Question: I have this code which adds textbox after every half an hour
this is the screenshot of that
The thing I have marked is the the 'yo' variable.
This is part of the code
'''
<script type="text/javascript">
$(document).ready(function(){
document.getElementById('time').value = yo;
var data=$('#data').val();
var counter = 1;
var d=new Date();
var i;
var newdate= new Array();
newdate=$('#newdate').val();
newdate= newdate.replace("[", "").replace("]", "");
var newdate1=newdate.split(",");
var a=newdate1[0];
var b=newdate1[1];
var c=newdate1[2];
var dateString=$('#strtime').val();
var dateString2=$('#endtime').val();
var dateString1=$('#date').val();
var d1 = new Date(dateString1+" "+dateString);
var d5= new Date(dateString1+" "+dateString2);
var yo=d1;
var d3=new Date(dateString1+" "+a);
var d4=new Date(dateString1+" "+b);
function msToTime(Milliseconds)
{
var d = new Date(Milliseconds);
return [d.getHours(), d.getMinutes(), d.getSeconds()].join(':');
}
setInterval(function() {
var xtime=null;
if(yo.getTime() <= d.getTime() && yo.getTime() <= d5.getTime()){
if( (d1.getTime() == d3.getTime()) || (d1.getTime() == d4.getTime())){
var freq=$('#freq').val();
freq=parseInt(freq);
var newTextBoxDiv = $(document.createElement('div')).attr("id", 'TextBoxDiv' + counter);
newTextBoxDiv.after().html('<div><label style="float:left;">'+yo+'</label></div><textarea name="textbox' + counter + '" id="textbox' + counter + '" ></textarea><input type="hidden" id="time" name="time" value='+yo+'/>');
newTextBoxDiv.appendTo("#TextBoxesGroup");
yo.setMinutes(yo.getMinutes() + freq);
}
counter++;
}
},1000);
});
</script>
'''
The yo value appears in the label as you can see in the screenshot.But when I type something in the textbox of 14:30 and send it to the database,for some reason only fri gets passed and I get a mysql error
'''
com.mysql.jdbc.MysqlDataTruncation: Data truncation: Incorrect datetime value: 'Fri' for column 'time' at row 1
'''
The column in mysql is datetime.
I also tried with time column. and the code I had used was the same except for this line
'''
newTextBoxDiv.after().html('<div><label style="float:left;">'+yo+'</label></div><textarea readonly="readonly" name="textbox' + counter + '" id="textbox' + counter + '" value="'+msToTime(yo.getTime())+'0" />');
'''
In the value of the hidden field I used to take the milliseconds and convert to only time and pass to the database.The time used to pass but not 14:30 but instead 11:30.The first time.
Please provide me suggestions on either of them.
'''
<%
java.util.Date now = new java.util.Date();
String DATE_FORMAT = "yyyy-MM-dd hh:mm:ss";
SimpleDateFormat sdf = new SimpleDateFormat(DATE_FORMAT);
String date = sdf.format(now) ;
String time=request.getParameter("time");
String data0=request.getParameter("textbox1");
String data1=request.getParameter("textbox2");
String data2=request.getParameter("textbox3");
String data3=request.getParameter("textbox4");
String data4=request.getParameter("textbox5");
String data5=request.getParameter("textbox6");
String data6=request.getParameter("textbox7");
String data7=request.getParameter("textbox8");
String data8=request.getParameter("textbox9");
String data9=request.getParameter("textbox10");
String data10=request.getParameter("textbox11");
String data11=request.getParameter("textbox12");
String data12=request.getParameter("textbox13");
String data13=request.getParameter("textbox14");
String user = session.getAttribute("par1").toString();
Connection con=null;
String message="";
try{
Class.forName("com.mysql.jdbc.Driver");
con = DriverManager.getConnection("jdbc:mysql://localhost:3306/gla", "root", "root");
Statement st=con.createStatement();
String sql = "INSERT INTO user_data (date,user,data0,data1,data2,data3,data4,data5,data6,data7,data8,data9,data10,data11,data12,data13,time) values (?,?,?,?,?,?,?,?,?,?,?,?,?,?,?,?,?)";
PreparedStatement statement = con.prepareStatement(sql);
statement.setString(1, date);
statement.setString(2, user);
statement.setString(3, data0);
statement.setString(4, data1);
statement.setString(5, data2);
statement.setString(6, data3);
statement.setString(7, data4);
statement.setString(8, data5);
statement.setString(9, data6);
statement.setString(10, data7);
statement.setString(11, data8);
statement.setString(12, data9);
statement.setString(13, data10);
statement.setString(14, data11);
statement.setString(15, data12);
statement.setString(16, data13);
statement.setString(17, time);
int row = statement.executeUpdate();
if (row > 0) {
message="Edit";
}
}
catch (SQLException ex)
{
message = "ERROR: " + ex.getMessage();
ex.printStackTrace();
}
finally {
if (con != null) {
// closes the database connection
try {
con.close();
} catch (SQLException ex) {
ex.printStackTrace();
}
}
}
%>
</body>
</html>
'''
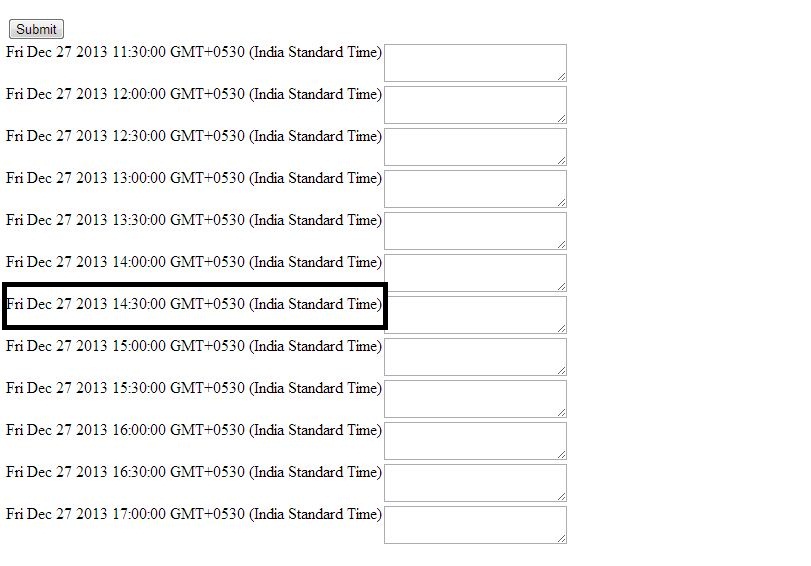
Answer: You need to put quotes around the value in the hidden input. Otherwise, the attribute ends at the space after 'Fri'.
'''
newTextBoxDiv.after().html('<div><label style="float:left;">'+yo+'</label></div><textarea name="textbox' + counter + '" id="textbox' + counter + '" ></textarea><input type="hidden" name="time" value="'+yo+'"/>');
'''
However, this probably won't work, either. I don't think MySQL understands dates in the format you're entering them. It wants them in the format '2013-12-27', not 'Fri Dec 27 2013'. You need to convert the dates to this format, either in Javascript or in the server program, or in your SQL with the 'STR_TO_DATE' function.
The reason you're getting the wrong time is because your form has multiple '<input type="hidden" name="time" value="XXX"/>' elements. When you submit the form, only the first one gets used.
Instead of appending a new 'time' input each time, you should update the existing one. Add 'id="time"' to the original hidden input, and then do:
'''
$("#time").value(yo);
'''
in your 'setInterval' function. It should be:
'''
setInterval(function() {
var xtime=null;
if(yo.getTime() <= d.getTime() && yo.getTime() <= d5.getTime()){
if( (d1.getTime() == d3.getTime()) || (d1.getTime() == d4.getTime())){
var freq=$('#freq').val();
freq=parseInt(freq);
var newTextBoxDiv = $("<div>", { "id": 'TextBoxDiv' + counter });
newTextBoxDiv.after().html('<div><label style="float:left;">'+yo+'</label></div><textarea name="textbox' + counter + '" id="textbox' + counter + '" ></textarea>');
newTextBoxDiv.appendTo("#TextBoxesGroup");
$("#time").val(yo);
yo.setMinutes(yo.getMinutes() + freq);
}
counter++;
}
},1000);
'''